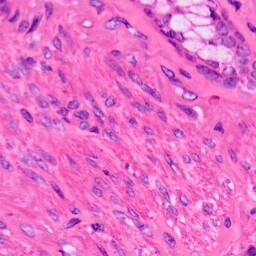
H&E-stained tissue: Lung